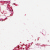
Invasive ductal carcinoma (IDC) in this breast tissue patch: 0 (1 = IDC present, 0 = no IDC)